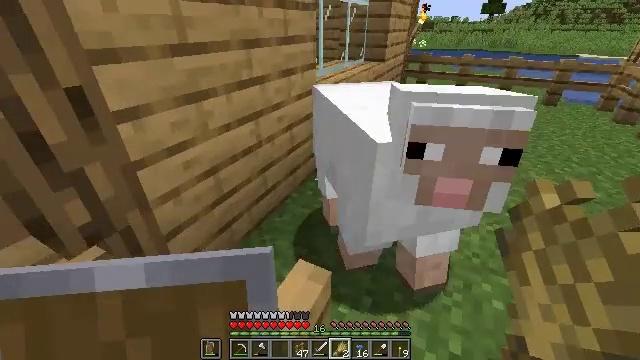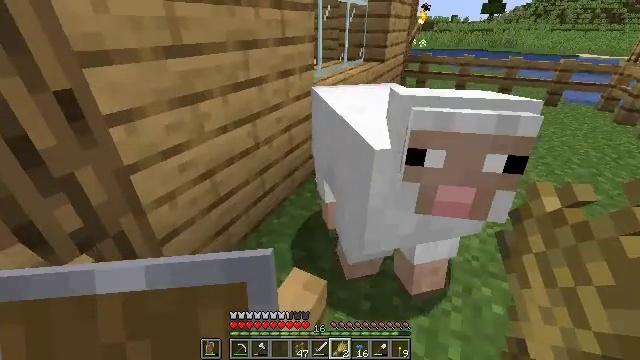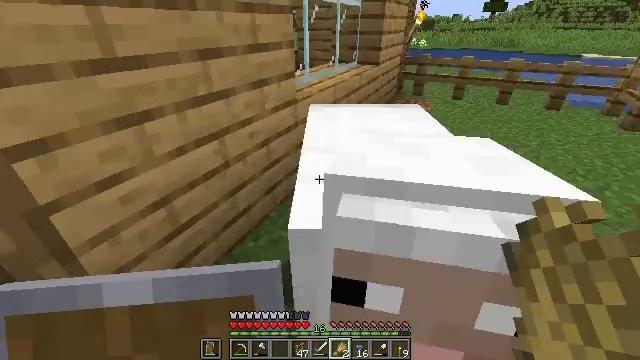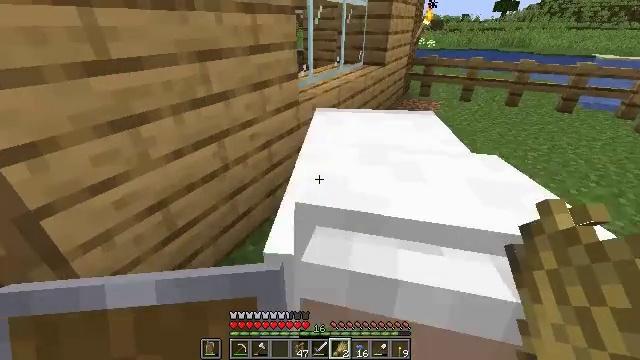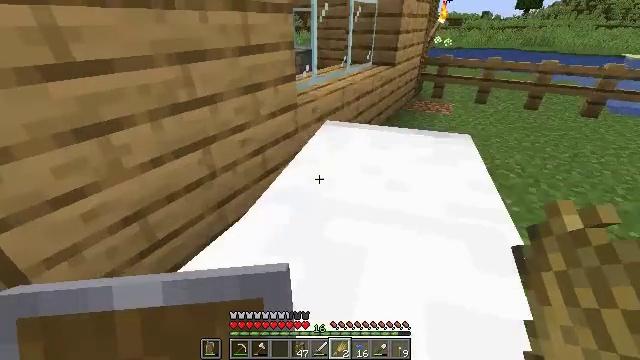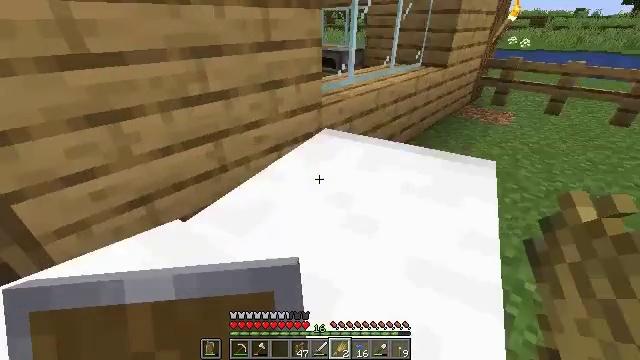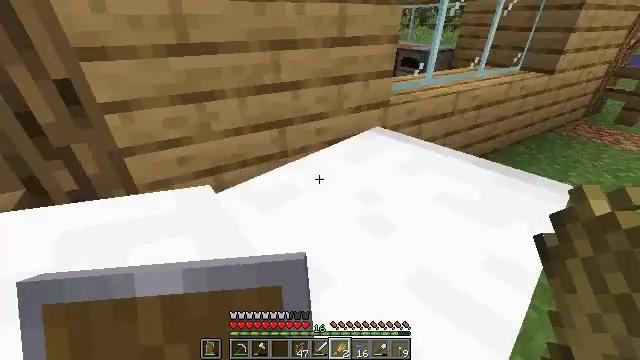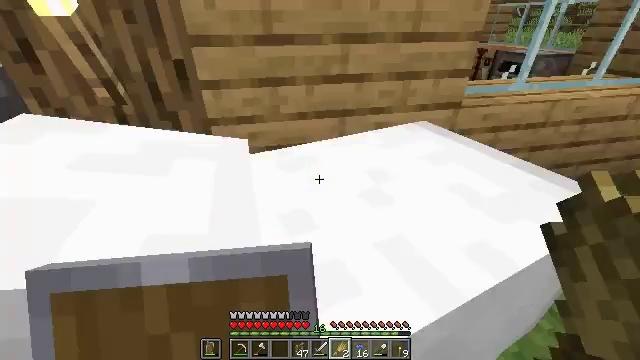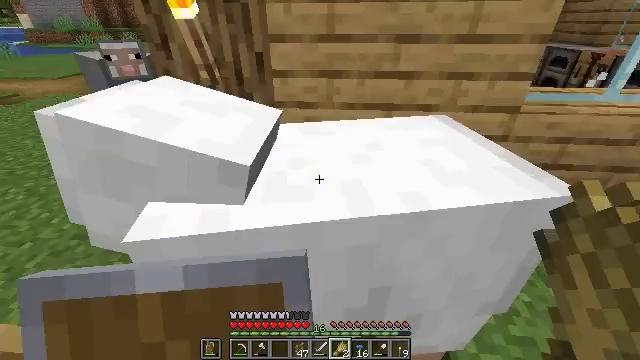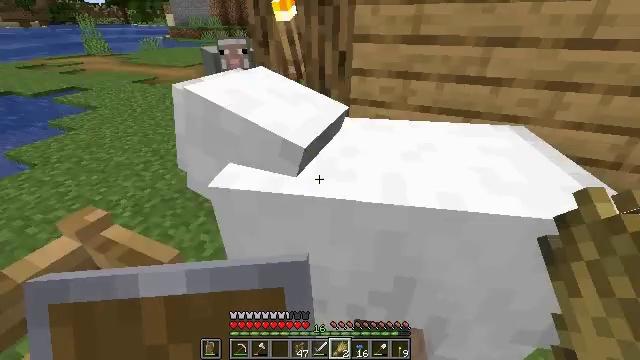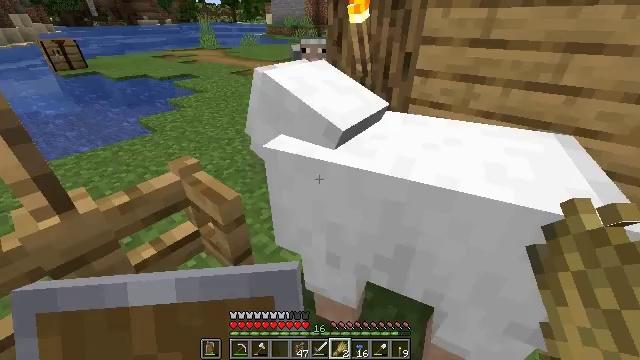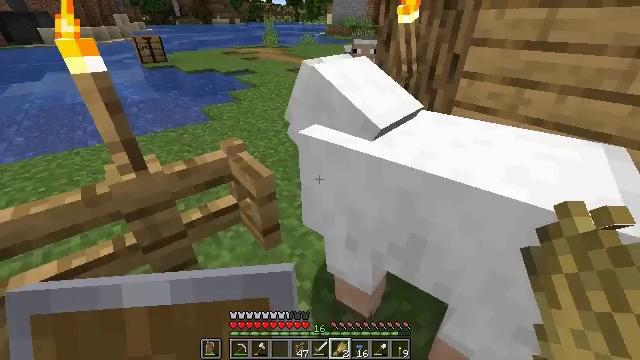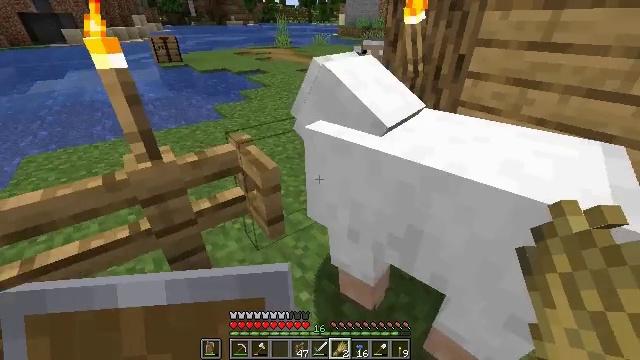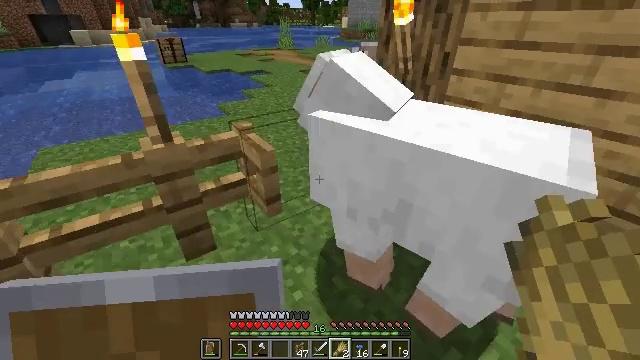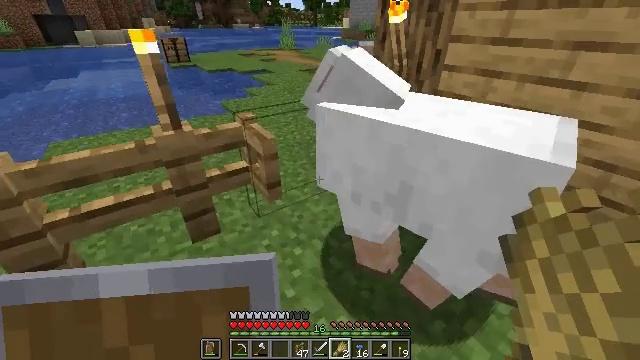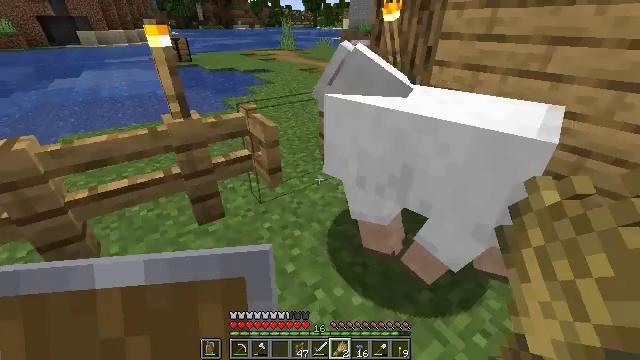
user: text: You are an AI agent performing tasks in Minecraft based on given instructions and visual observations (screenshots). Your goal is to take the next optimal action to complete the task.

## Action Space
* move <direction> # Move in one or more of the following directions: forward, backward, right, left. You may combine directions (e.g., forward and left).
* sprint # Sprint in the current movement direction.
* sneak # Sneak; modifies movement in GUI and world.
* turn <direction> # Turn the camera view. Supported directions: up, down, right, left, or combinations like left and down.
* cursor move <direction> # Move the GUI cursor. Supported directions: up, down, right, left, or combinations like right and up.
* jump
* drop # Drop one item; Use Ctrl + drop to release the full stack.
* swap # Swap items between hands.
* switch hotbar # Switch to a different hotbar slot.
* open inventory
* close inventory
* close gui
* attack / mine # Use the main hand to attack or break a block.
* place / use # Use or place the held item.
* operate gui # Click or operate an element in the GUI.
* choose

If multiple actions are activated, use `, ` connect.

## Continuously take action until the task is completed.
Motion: motion action
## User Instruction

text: Interact with the crafting table to craft an iron hoe.
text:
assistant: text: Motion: move forward and move right
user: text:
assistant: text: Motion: move forward and move right
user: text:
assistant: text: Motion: move forward and move right, turn left
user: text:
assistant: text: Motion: move forward and move right, turn left
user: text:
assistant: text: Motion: move right, turn left
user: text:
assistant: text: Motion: move right, turn left
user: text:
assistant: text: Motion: move back and move right, turn left
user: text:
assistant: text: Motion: move back and move right, turn left
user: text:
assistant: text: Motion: move back and move right, turn left
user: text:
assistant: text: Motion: move back and move right, turn left
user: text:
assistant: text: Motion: move back and move right, turn left
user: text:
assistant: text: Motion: move back, turn left
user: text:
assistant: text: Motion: move back
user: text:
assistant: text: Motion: move back
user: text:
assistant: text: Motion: move back
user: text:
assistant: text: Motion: move back
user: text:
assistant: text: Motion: move back, turn right and up
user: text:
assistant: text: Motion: move back, turn right and up
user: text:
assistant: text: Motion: turn up
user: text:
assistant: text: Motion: turn up
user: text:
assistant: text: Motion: turn right and up
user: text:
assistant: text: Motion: turn up
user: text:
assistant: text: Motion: move back
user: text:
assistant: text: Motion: move back
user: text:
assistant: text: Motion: move back
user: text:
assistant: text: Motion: move back
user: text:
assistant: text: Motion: move back
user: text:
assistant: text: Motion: move back
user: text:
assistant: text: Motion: move back
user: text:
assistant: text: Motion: move back